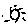
Label: sun